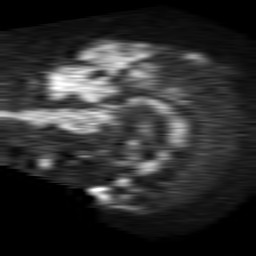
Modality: TRACE
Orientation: sagittal
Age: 73
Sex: male
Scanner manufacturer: philips
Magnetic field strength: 1.5 T
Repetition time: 4.6 s
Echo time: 0.08631 s